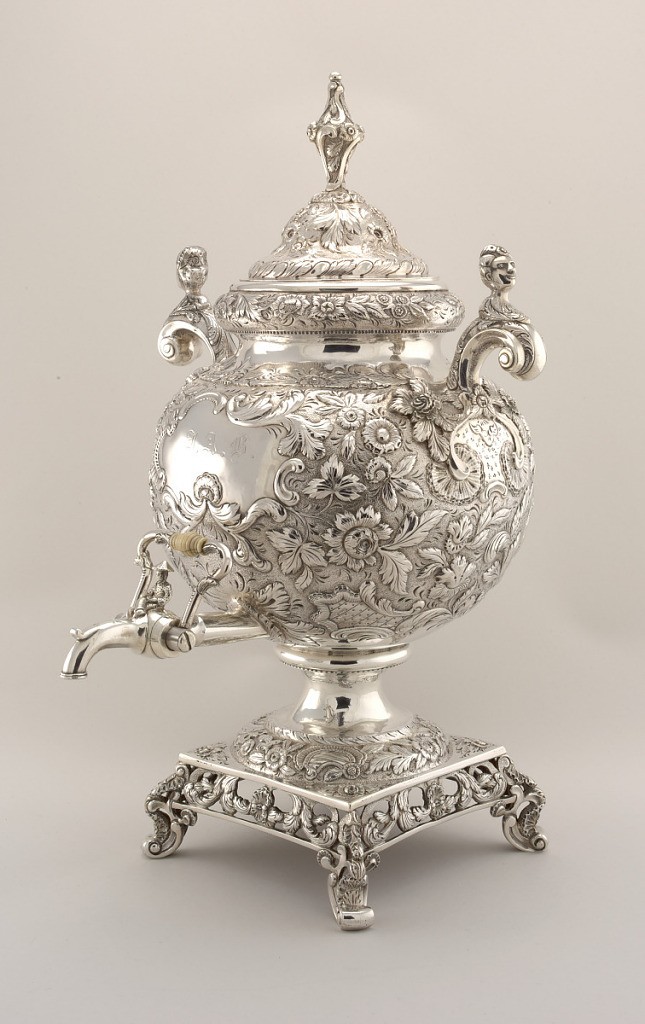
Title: Hot Water Urn
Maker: Samuel Kirk & Son, Baltimore, Maryland, USA, 1815 - 1979
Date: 1830–1846
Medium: silver, ivory
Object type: hot water urn
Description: Urn (b) consisting of bulbous circular section repoussé and chased with foliate scrolls and flowers on a punch work ground all centered by two rococo cartouches, the center engraved with initials "J.A.B", the other on the back with initials "J.B.P" in Gothic capital letters. Square base pierced with foliate scrolls. Lid (e) with matching floral and foliate decoration and rococo spiral knob finials, unmarked, granular base. Part of a repoussé and engraved tea set consisting of teapot (a), urn with lid (b, e), creamer (c), sugar bowl (d).